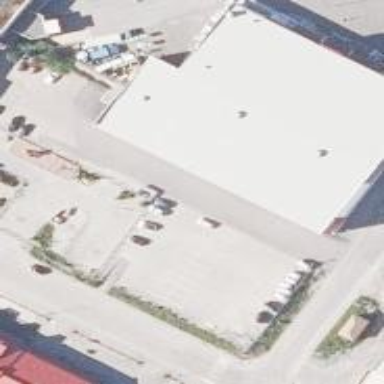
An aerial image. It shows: Gray building with white roof.